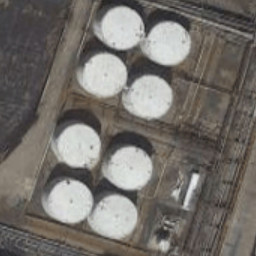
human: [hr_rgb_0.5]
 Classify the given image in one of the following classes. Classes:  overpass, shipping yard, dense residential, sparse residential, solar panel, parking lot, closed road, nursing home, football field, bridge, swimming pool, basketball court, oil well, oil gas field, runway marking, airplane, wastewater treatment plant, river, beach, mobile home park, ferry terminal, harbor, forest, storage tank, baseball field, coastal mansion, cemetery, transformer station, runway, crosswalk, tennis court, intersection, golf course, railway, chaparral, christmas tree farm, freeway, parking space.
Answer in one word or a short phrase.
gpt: storage tank